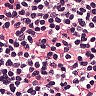
Metastatic tissue present: no